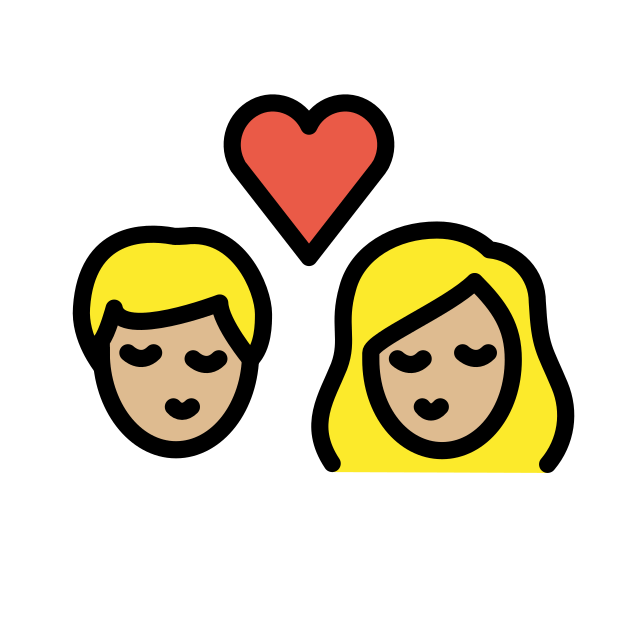
kiss: medium-light skin tone